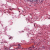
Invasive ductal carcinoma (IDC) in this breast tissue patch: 0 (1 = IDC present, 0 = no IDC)